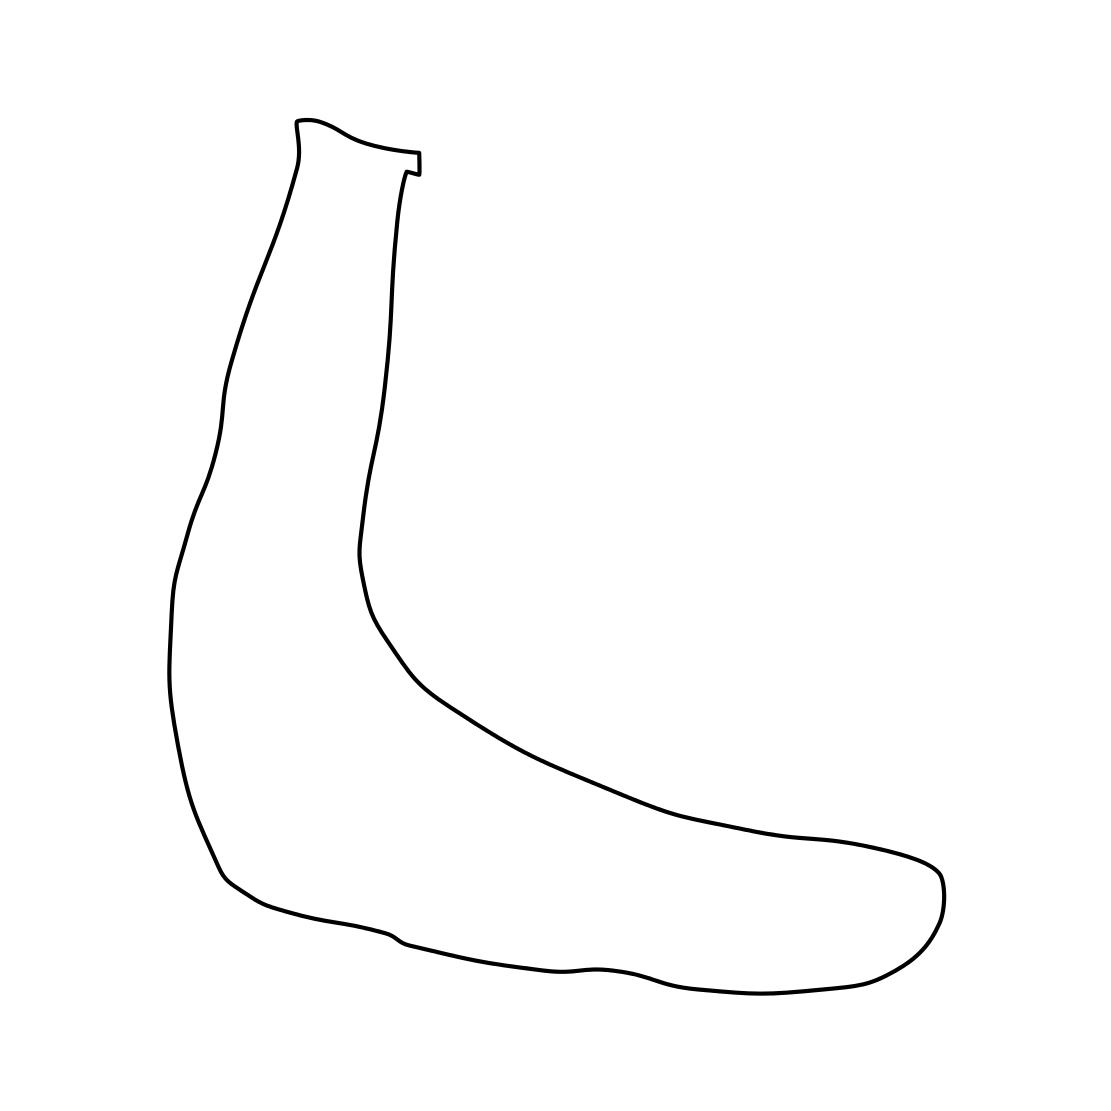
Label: socks